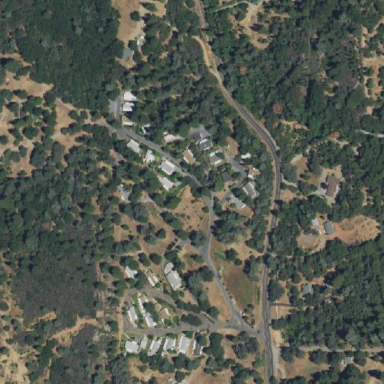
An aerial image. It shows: Residential area designated as trailer park.